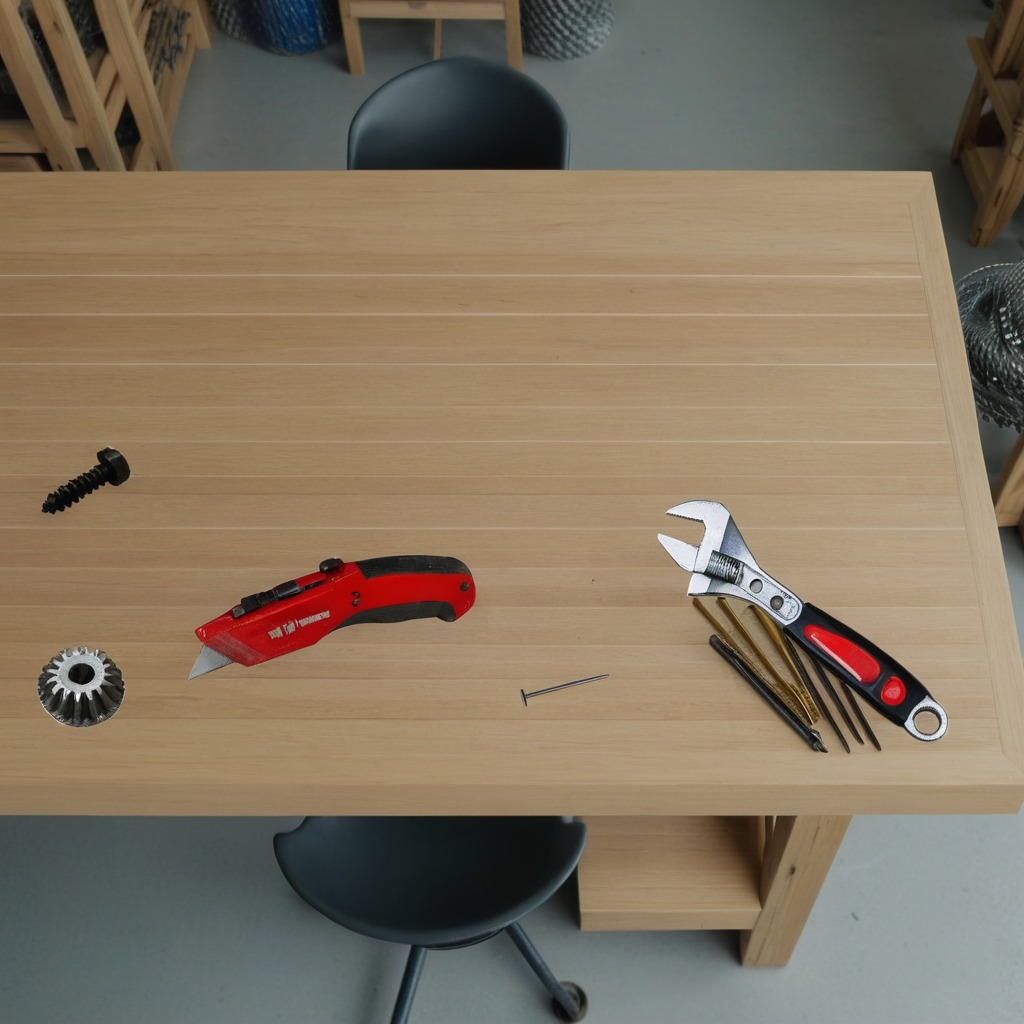
A gear with teeth, a knife, a screw, a nail, and a wrench are lying on the workbench.